Question: I am using a <URL> .
An excerpt from that script:
'''
If (bWMILocalAccounts) Then
ReportProgress " Gathering local users"
Set colItems = objWMIService.ExecQuery("Select Description, Name, FullName, LocalAccount from Win32_UserAccount Where Domain='" & strComputerSystem_Name & "'",,48)
Set objDbrLocalAccounts = CreateObject("ADOR.Recordset")
objDbrLocalAccounts.Fields.Append "Description", adVarChar, MaxCharacters
objDbrLocalAccounts.Fields.Append "UserName", adVarChar, MaxCharacters
'''
Is it possible to read the 'Environment -> Starting Program' path?

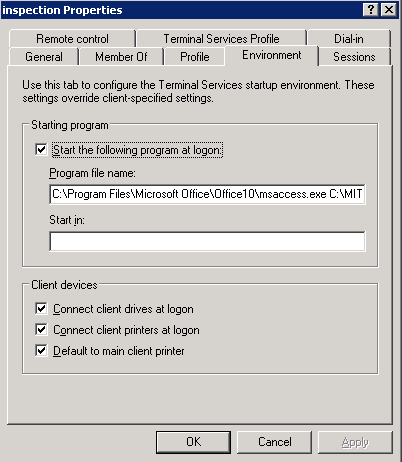
Answer: The info you're looking for is coming from ADSI, so I searched a bit and found this <URL>.
With that info in hand, activexperts.com <URL> to display this info, as copied here, which you can work into your script.
'''
Set objUser = GetObject _
("LDAP://cn=MyerKen,ou=Management,dc=NA,dc=fabrikam,dc=com")
intConnectClientDrivesAtLogon = objUser.ConnectClientDrivesAtLogon
intConnectClientPrintersAtLogon = objUser.ConnectClientPrintersAtLogon
intDefaultToMainPrinter = objUser.DefaultToMainPrinter
strTerminalServicesInitialProgram = objUser.TerminalServicesInitialProgram
strTerminalServicesWorkDirectory = objUser.TerminalServicesWorkDirectory
WScript.echo "ConnectClientDrivesAtLogon: " & intConnectClientDrivesAtLogon
WScript.echo "ConnectClientPrintersAtLogon: " & _
intConnectClientPrintersAtLogon
WScript.echo "DefaultToMainPrinter: " & intDefaultToMainPrinter
WScript.echo "TerminalServicesInitialProgram: " & _
strTerminalServicesInitialProgram
WScript.echo "TerminalServicesWorkDirectory: " & _
strTerminalServicesWorkDirectory
'''